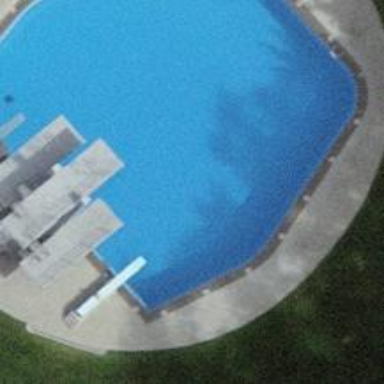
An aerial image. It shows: Plunge swimming pool in leisure land area dedicated for swimming activities.